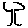
Label: tree